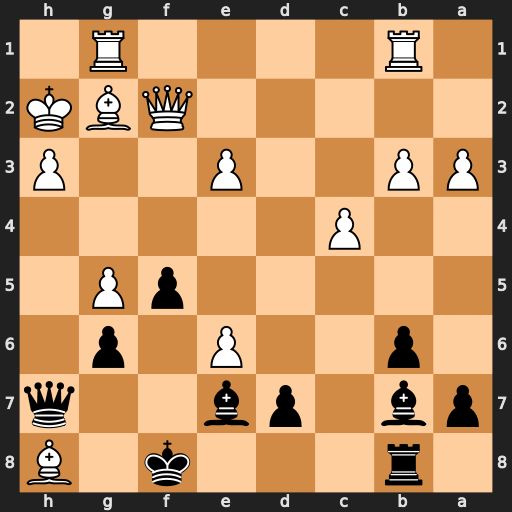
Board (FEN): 1r3k1B/pb1pb2q/1p2P1p1/5pP1/2P5/PP2P2P/5QBK/1R4R1
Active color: b
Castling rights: -
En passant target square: -
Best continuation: Bd6+ Qf4 Bxf4+